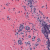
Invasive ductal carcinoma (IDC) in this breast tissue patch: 0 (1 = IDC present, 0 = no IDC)